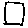
Label: square